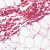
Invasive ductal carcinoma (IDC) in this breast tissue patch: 0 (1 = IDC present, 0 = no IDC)